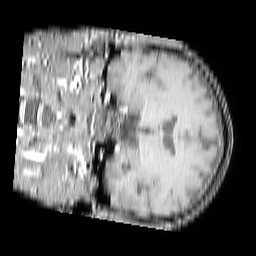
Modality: T1w
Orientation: coronal
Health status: ill
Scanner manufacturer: philips
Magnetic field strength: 3 T
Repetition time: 0.3787 s
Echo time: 0.002908 s